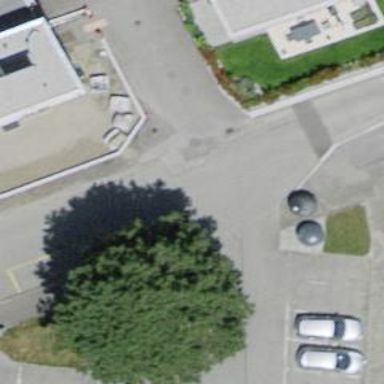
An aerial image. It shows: Sidewalk along the footway.